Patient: sex M, age 61
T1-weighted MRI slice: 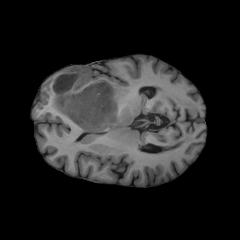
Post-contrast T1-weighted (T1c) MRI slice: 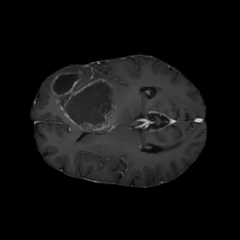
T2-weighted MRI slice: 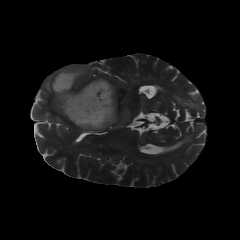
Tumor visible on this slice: yes
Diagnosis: Glioblastoma, IDH-wildtype
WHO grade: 4